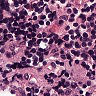
Metastatic tissue present: no